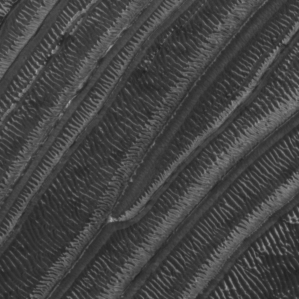
Label: frost